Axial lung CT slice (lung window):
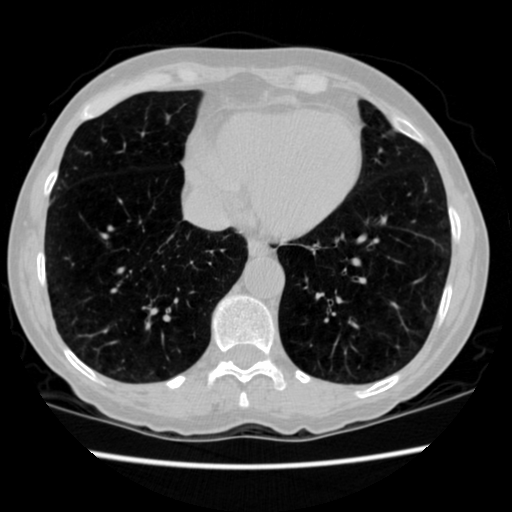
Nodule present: no